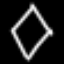
Label: diamond